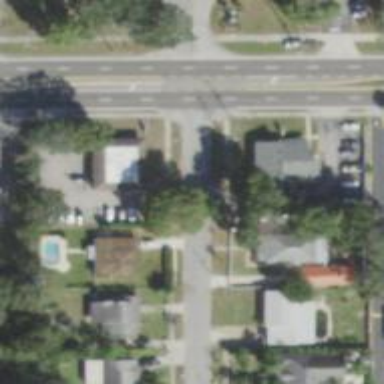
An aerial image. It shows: Residential road with asphalt surface. There is sidewalk on the left side.